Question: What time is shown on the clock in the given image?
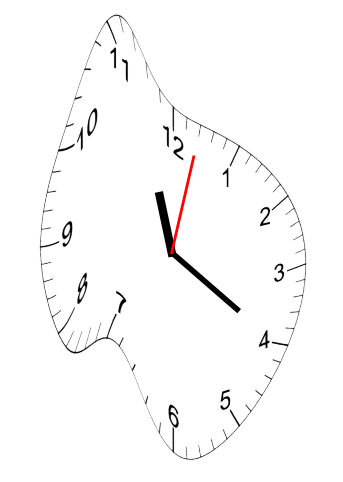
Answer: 11:20:02